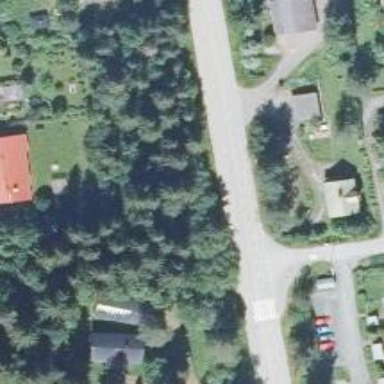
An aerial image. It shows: Cycleway.